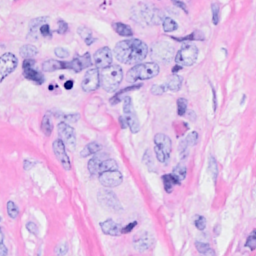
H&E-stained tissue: Breast